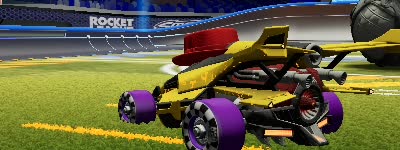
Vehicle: aftershock